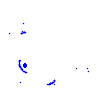
Particle: pion